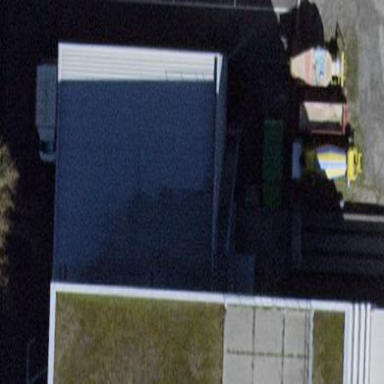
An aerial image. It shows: Part of building.